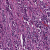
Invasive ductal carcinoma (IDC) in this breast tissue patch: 1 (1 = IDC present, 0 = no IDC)